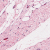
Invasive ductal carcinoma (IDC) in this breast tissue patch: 0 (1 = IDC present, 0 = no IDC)